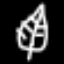
Label: leaf